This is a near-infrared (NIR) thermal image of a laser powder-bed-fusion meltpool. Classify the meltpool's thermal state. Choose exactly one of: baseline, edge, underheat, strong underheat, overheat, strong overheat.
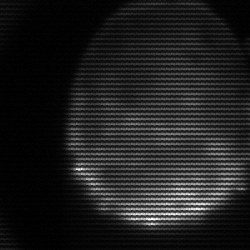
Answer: edge